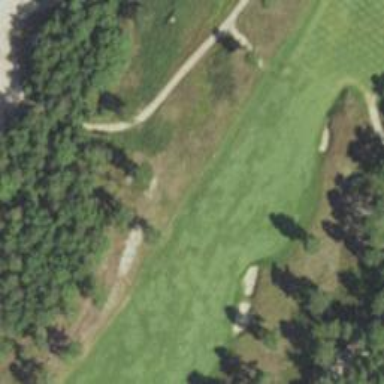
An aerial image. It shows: Grassy area designated as golf fairway.